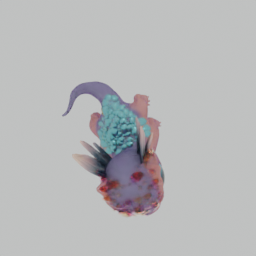
Label: animals